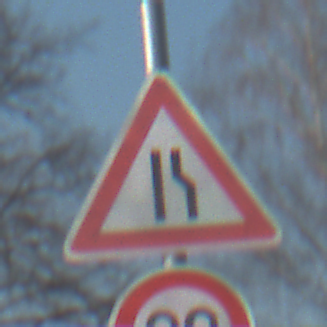
Verkehrszeichen: EinseitigVerengteFahrbahnRechts
Zusatzzeichen unten: Geschwindigkeit80
Umgebung: Outdoor, Suburban
Tageszeit: MorningAfternoon
Wetter: PartlyCloudy
Licht: Natural
Jahreszeit: NotSpecified
Kontrast: HighContrast